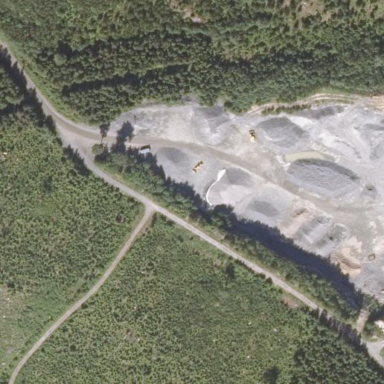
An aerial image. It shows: Sand quarry.